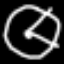
Label: clock